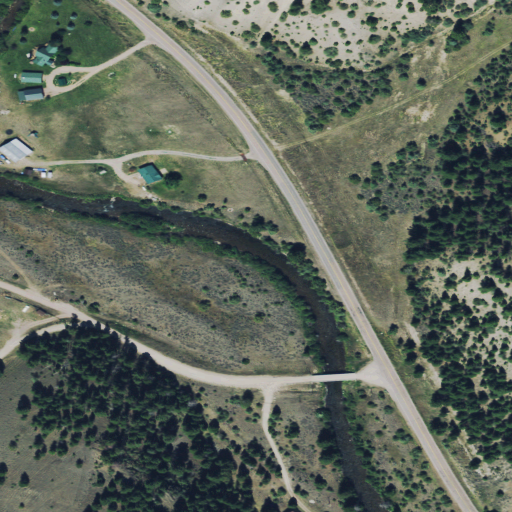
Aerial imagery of valley in Montana named Eagle Canyon containing shrub, evergreen forest, low intensity development, grassland, woody wetlands, and open development